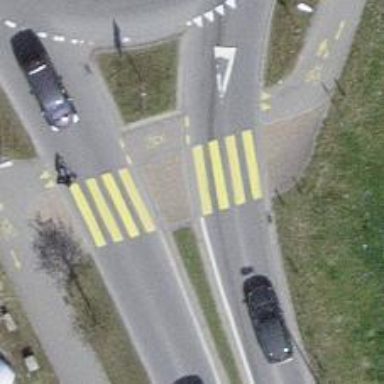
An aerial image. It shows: Marked zebra crossing with bicycle lane and island in the middle.